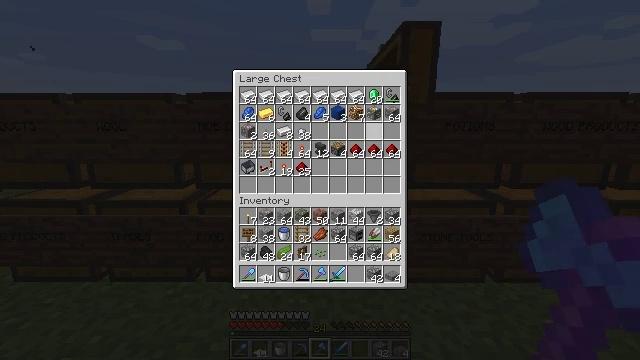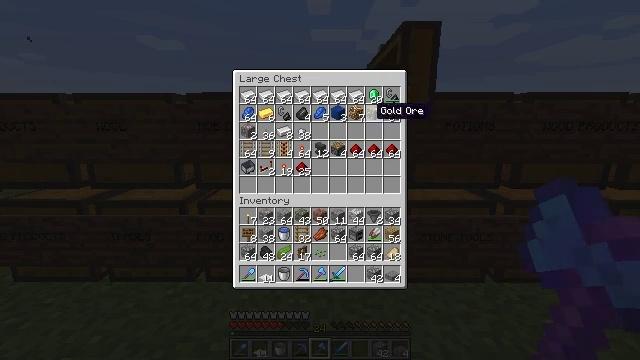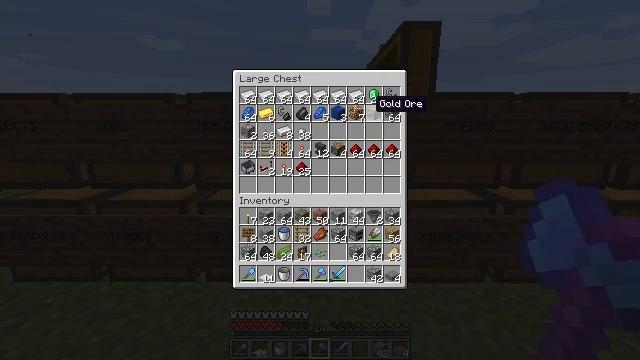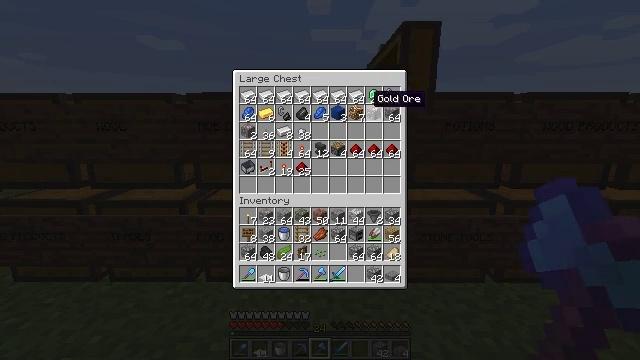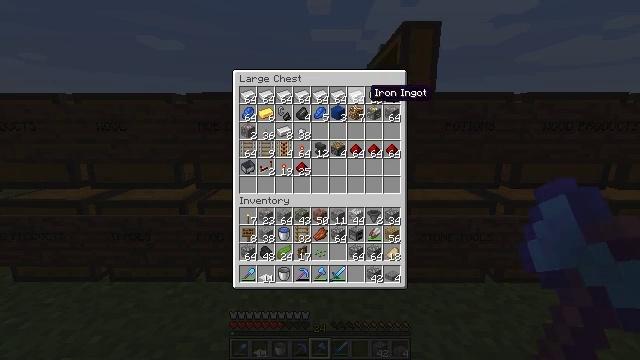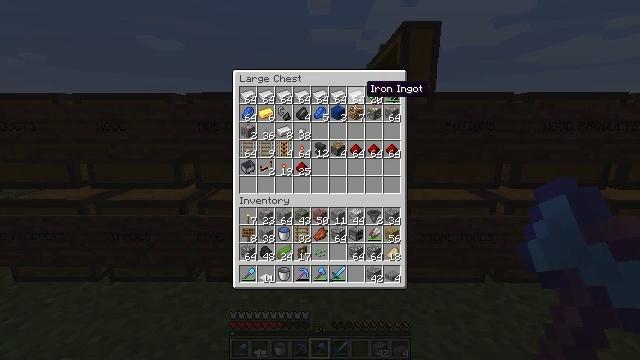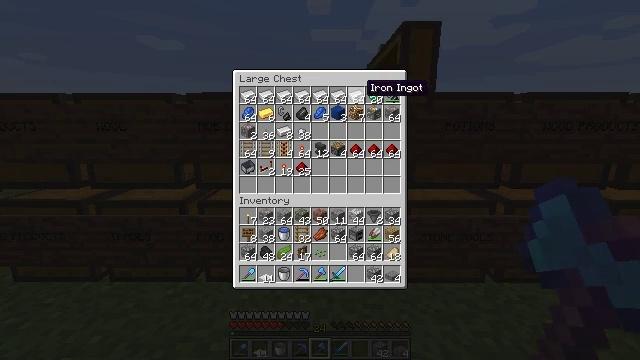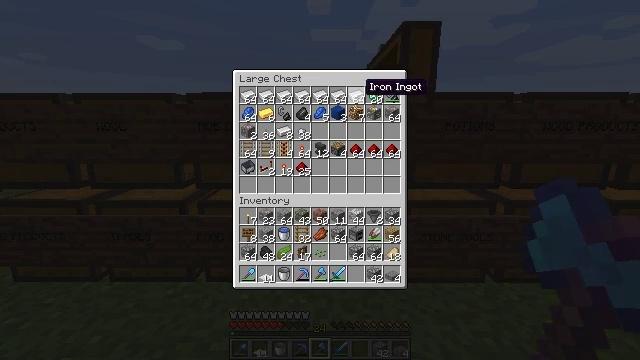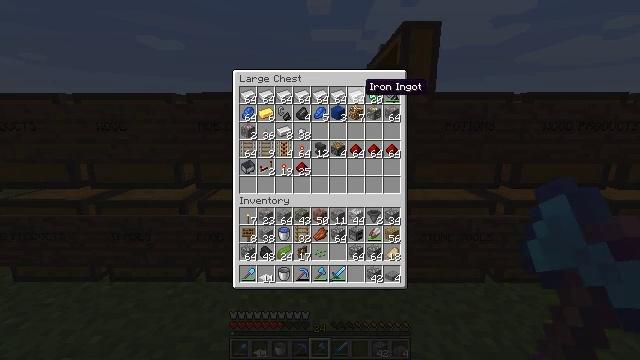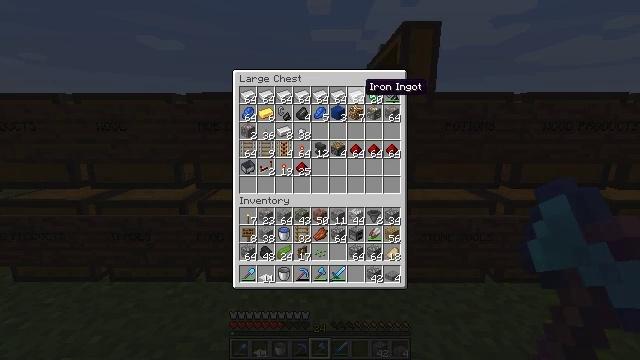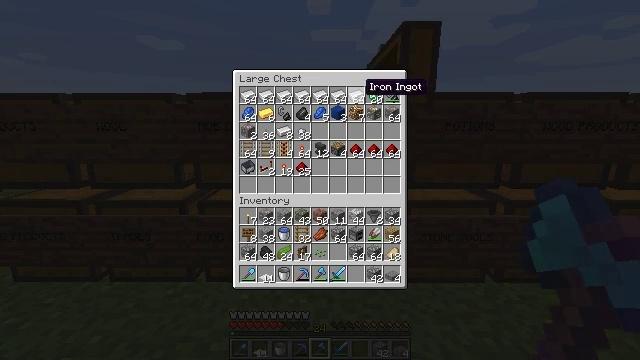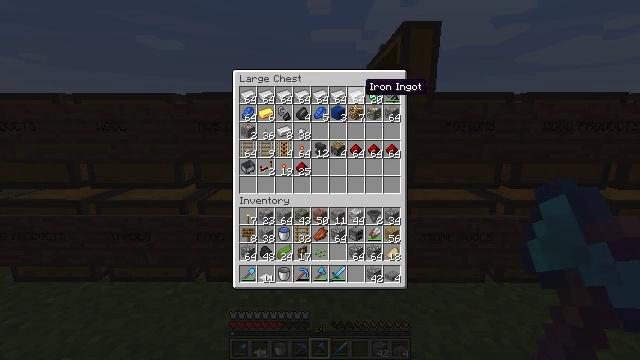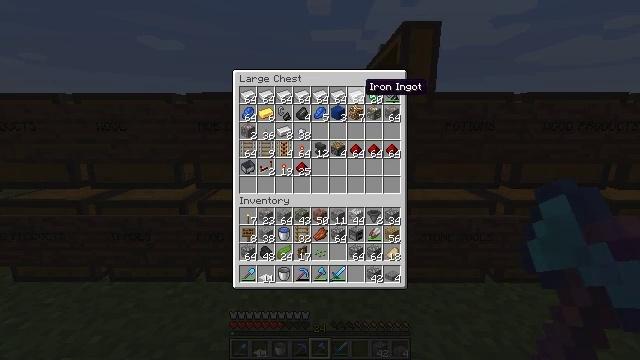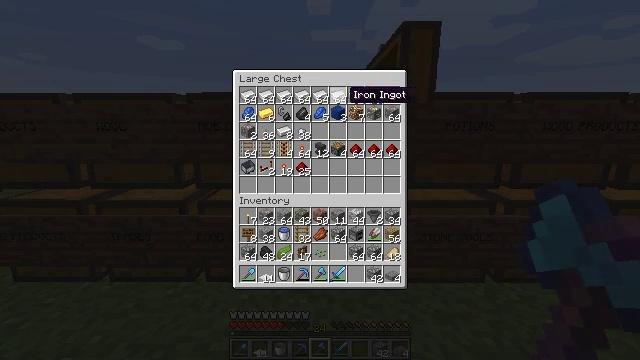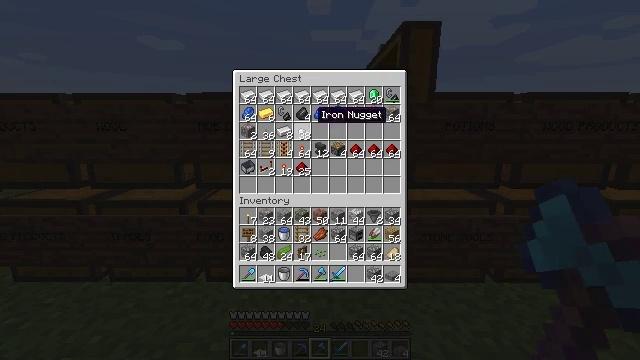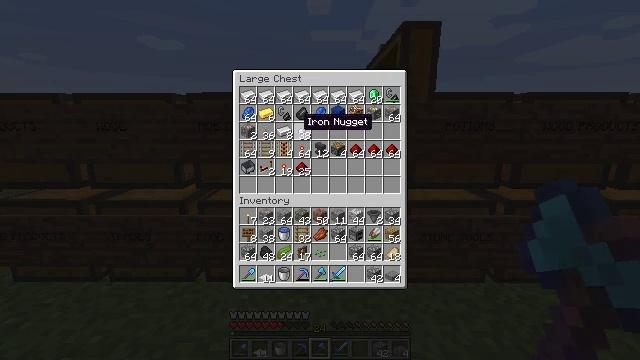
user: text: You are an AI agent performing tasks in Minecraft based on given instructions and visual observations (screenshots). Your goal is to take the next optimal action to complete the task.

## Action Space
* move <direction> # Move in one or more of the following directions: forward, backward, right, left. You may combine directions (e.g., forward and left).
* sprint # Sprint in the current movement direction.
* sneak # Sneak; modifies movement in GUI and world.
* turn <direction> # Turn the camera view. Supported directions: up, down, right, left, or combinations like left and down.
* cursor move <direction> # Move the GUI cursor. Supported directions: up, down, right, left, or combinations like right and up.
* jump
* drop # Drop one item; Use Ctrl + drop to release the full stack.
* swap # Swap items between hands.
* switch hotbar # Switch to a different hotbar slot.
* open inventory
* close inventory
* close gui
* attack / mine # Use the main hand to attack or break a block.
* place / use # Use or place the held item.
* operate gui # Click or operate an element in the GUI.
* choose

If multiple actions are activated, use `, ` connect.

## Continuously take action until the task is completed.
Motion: motion action
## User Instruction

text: Open a crafting table to craft an iron trapdoor.
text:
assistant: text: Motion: no_op
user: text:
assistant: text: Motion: sneak, cursor move up
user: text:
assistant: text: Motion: sneak
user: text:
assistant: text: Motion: sneak
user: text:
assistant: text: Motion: sneak
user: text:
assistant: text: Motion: sneak
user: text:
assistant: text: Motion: sneak
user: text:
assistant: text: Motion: sneak
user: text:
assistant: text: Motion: sneak
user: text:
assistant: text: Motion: sneak
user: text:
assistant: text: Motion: sneak
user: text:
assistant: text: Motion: sneak
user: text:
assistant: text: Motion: sneak, cursor move left and down
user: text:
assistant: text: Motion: sneak, cursor move left and down
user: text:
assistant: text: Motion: sneak, cursor move left and down
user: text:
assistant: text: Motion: sneak
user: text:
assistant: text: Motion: sneak
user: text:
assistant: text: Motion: sneak
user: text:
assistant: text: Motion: sneak
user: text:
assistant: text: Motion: sneak
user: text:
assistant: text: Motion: sneak
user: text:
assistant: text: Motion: sneak
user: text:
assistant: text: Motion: sneak
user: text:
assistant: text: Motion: sneak, operate gui
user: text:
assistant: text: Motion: sneak, operate gui
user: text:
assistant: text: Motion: sneak, operate gui
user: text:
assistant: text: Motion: sneak
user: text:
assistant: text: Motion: sneak
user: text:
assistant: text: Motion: sneak
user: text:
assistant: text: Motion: no_op